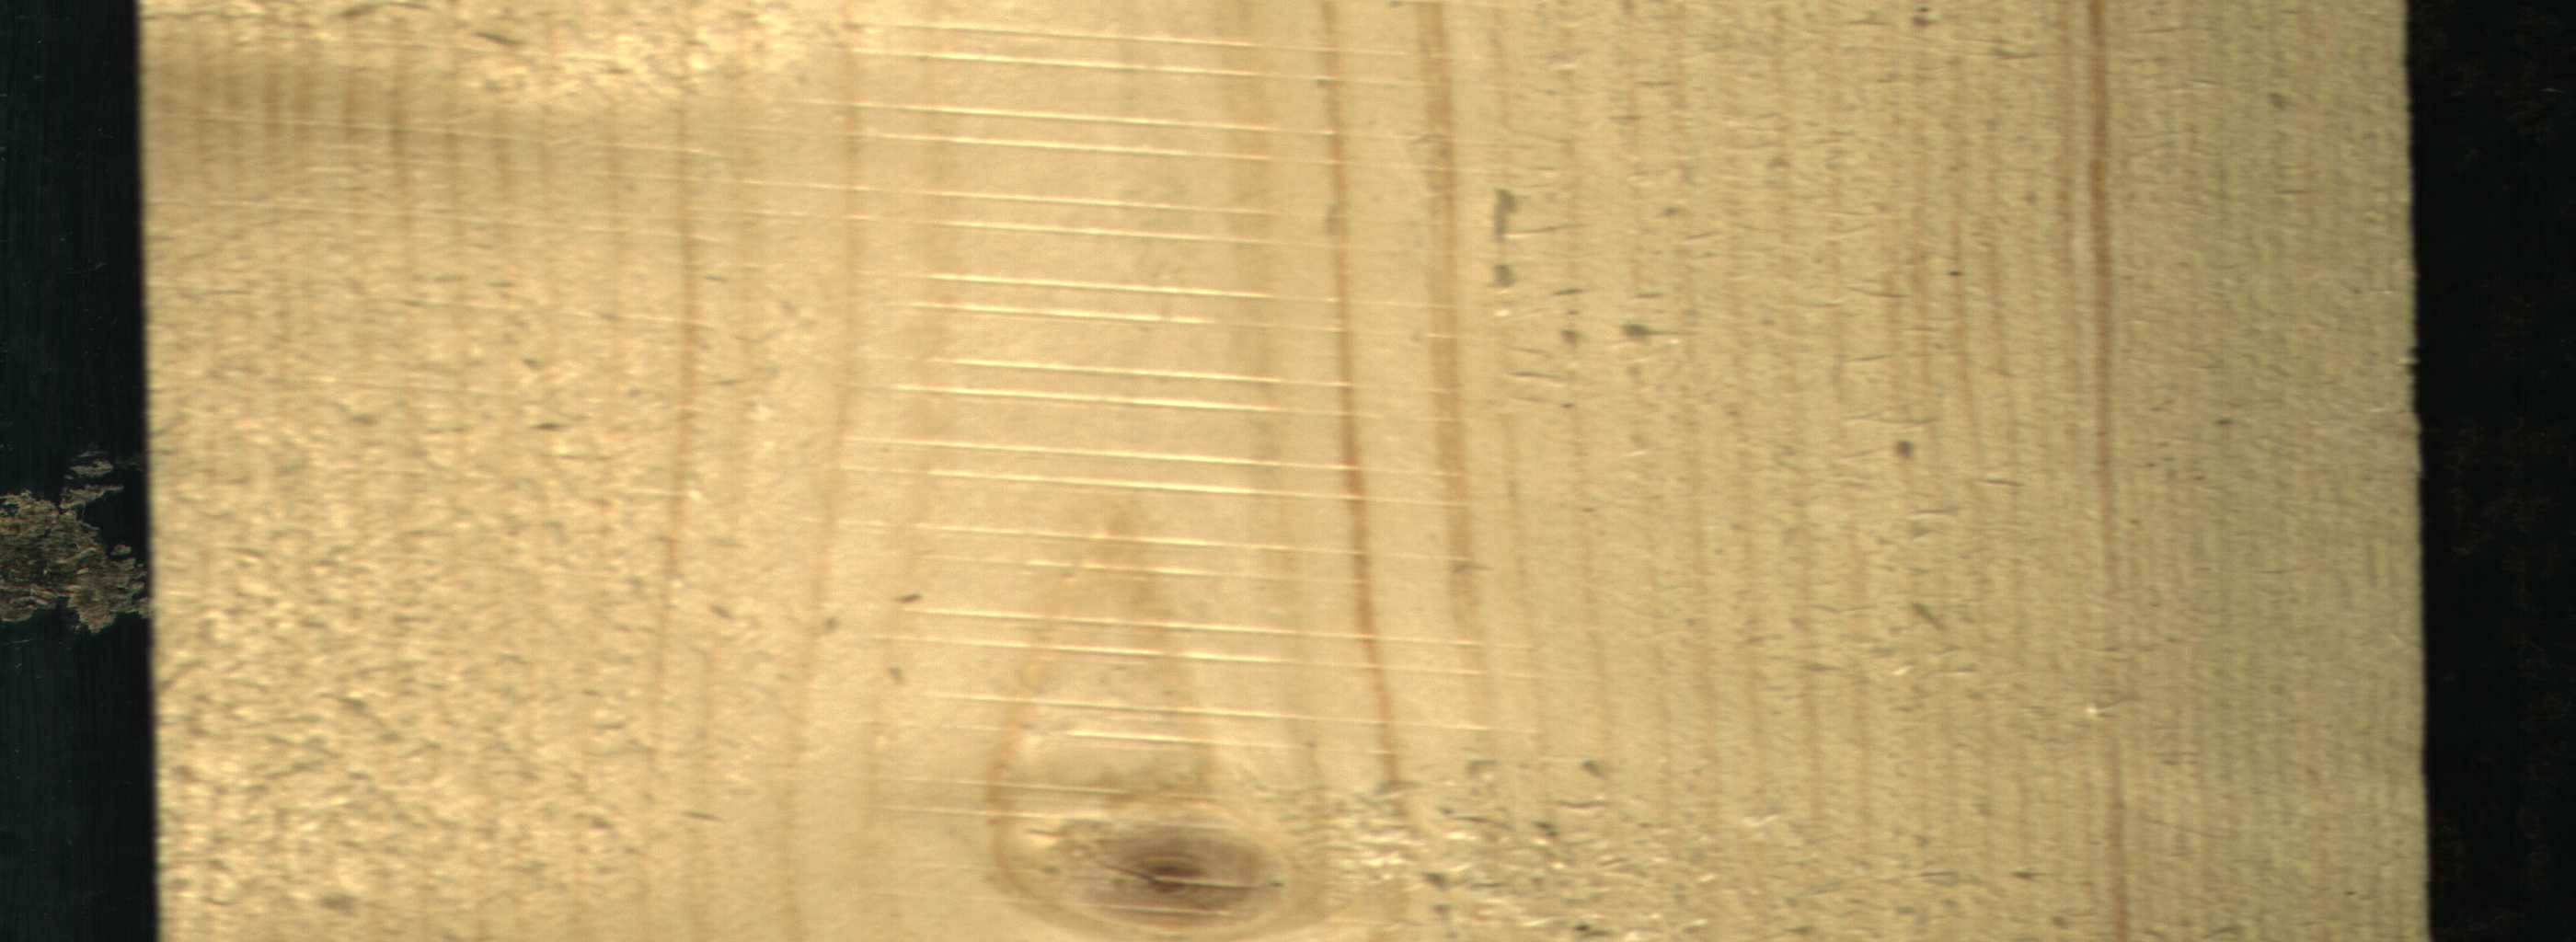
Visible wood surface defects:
Live_Knot